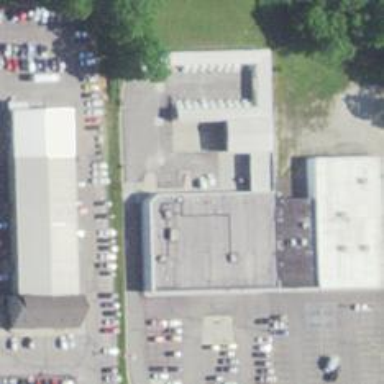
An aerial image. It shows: Post office.